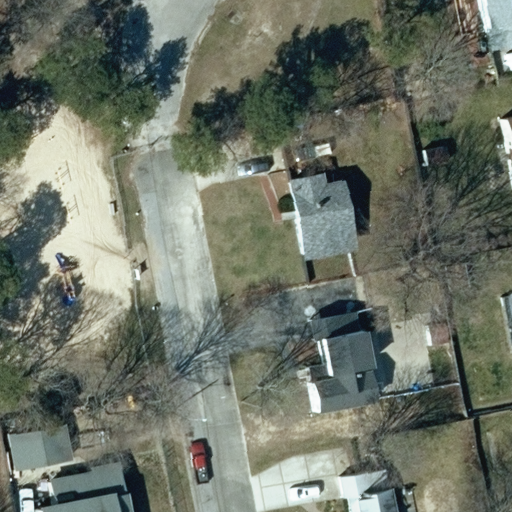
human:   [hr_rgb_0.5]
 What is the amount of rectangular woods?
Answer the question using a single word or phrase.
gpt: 1

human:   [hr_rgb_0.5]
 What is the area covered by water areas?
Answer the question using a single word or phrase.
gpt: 0m2

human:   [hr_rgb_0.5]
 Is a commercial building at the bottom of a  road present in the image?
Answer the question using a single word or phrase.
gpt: no

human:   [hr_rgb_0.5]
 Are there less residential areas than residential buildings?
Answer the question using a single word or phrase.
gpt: yes

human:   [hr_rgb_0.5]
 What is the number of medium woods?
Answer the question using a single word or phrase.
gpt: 0

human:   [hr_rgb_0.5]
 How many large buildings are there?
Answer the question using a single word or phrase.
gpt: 0

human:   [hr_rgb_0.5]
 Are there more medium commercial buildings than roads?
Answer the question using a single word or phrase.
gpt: no

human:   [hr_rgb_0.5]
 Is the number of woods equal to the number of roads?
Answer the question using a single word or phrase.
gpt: no

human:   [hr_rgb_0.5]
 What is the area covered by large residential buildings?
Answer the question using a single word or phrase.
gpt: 0m2

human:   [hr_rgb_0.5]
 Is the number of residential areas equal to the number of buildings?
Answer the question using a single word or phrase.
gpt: no

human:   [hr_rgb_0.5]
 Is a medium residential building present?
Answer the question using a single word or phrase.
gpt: yes

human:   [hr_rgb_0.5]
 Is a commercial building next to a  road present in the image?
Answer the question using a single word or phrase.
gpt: no

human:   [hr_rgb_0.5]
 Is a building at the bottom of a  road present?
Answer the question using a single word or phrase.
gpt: yes

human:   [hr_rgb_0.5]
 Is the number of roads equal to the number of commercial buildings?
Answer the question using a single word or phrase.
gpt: no

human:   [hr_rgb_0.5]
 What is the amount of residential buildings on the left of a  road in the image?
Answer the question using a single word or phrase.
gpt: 1

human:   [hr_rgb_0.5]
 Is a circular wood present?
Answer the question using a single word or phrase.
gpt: no

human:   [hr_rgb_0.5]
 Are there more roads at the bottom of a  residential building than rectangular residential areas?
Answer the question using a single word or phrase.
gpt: yes

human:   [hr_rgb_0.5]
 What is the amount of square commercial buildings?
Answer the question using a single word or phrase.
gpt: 0

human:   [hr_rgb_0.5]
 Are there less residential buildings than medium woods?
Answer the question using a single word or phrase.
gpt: no

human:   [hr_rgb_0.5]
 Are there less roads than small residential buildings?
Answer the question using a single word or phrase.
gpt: yes

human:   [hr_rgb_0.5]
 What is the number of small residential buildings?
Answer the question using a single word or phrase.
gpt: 3

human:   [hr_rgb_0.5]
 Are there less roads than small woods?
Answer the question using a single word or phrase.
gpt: no

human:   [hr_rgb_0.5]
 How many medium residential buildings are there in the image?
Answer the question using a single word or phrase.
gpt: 3

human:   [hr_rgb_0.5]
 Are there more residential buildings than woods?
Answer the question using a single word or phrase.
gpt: yes

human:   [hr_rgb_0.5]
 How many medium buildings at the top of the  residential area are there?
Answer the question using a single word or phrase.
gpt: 1

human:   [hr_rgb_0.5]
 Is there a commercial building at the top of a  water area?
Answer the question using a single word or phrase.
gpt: no

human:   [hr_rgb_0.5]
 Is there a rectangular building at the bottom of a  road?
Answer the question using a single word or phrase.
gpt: yes

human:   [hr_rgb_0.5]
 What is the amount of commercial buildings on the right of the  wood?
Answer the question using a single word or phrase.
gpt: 0

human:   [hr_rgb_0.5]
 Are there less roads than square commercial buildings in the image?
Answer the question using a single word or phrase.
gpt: no

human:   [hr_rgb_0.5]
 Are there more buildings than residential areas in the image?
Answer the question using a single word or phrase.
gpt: yes

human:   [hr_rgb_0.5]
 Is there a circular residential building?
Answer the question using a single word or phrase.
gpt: no

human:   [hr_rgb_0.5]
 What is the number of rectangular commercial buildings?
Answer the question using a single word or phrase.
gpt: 0

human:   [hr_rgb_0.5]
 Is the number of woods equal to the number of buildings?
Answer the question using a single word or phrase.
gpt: no

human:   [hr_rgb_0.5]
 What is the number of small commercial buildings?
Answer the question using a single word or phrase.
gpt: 0

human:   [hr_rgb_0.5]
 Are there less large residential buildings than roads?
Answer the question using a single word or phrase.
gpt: yes

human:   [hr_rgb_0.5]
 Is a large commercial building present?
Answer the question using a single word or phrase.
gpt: no